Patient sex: F
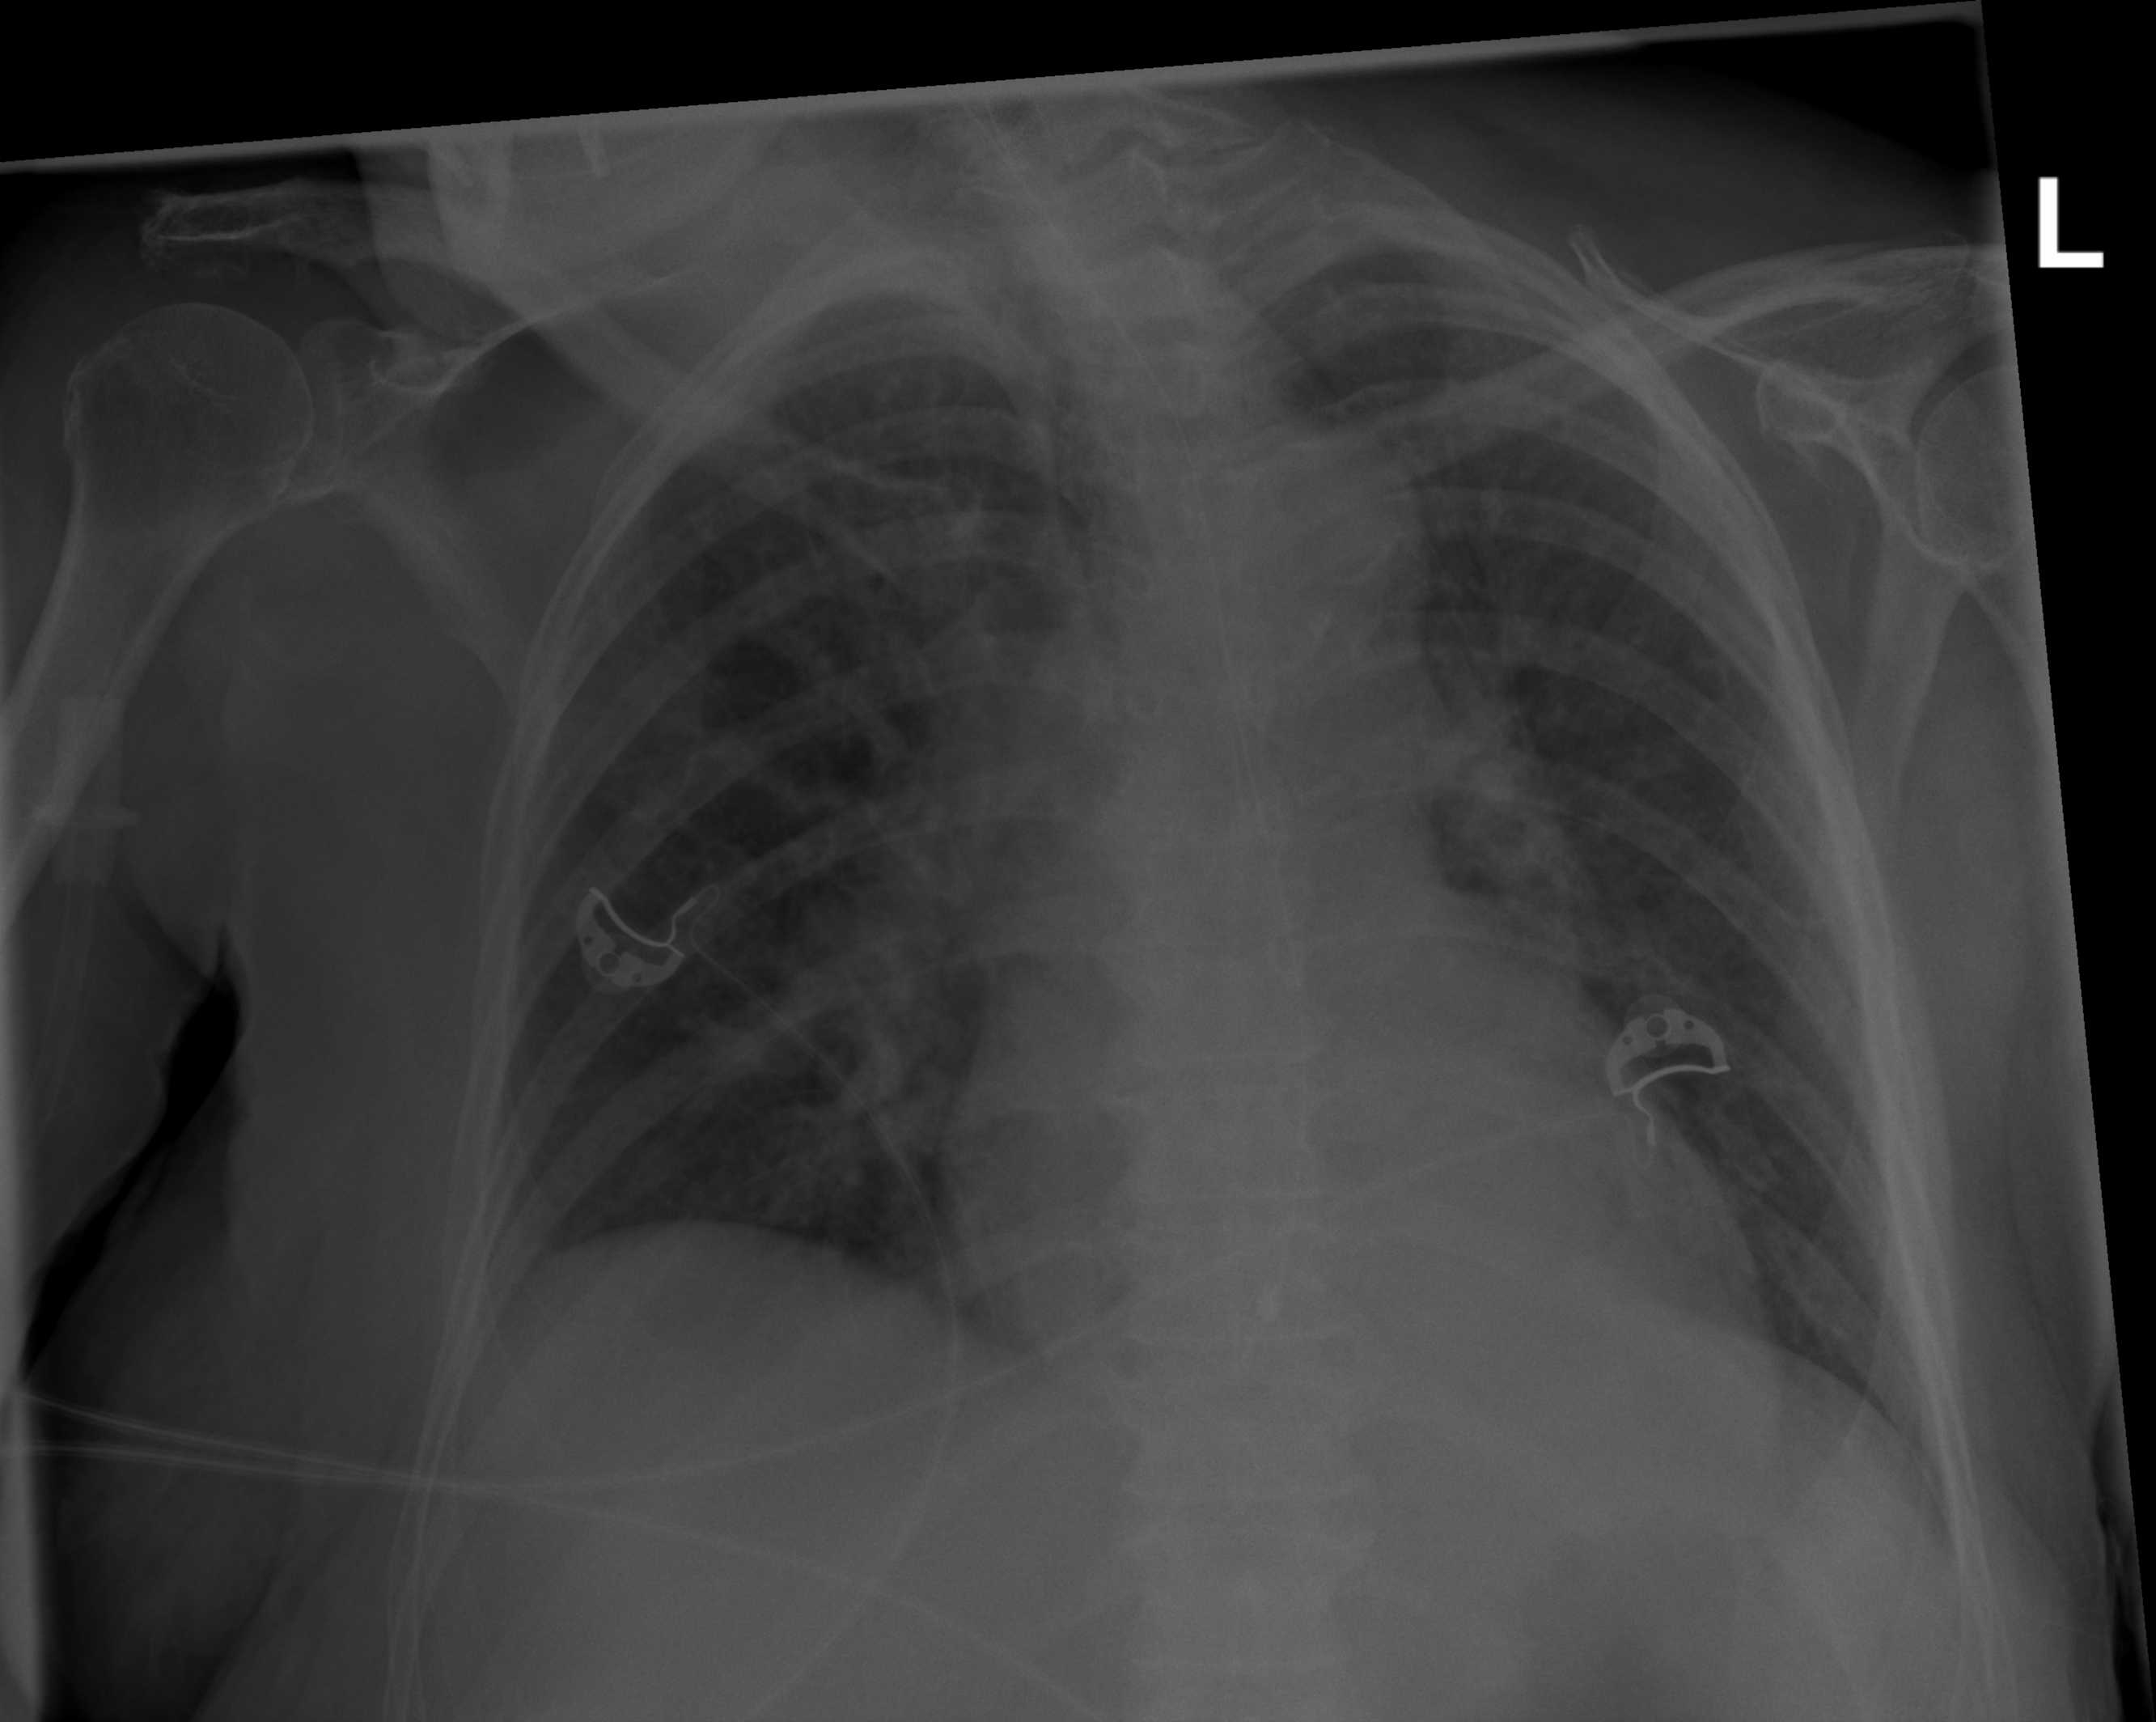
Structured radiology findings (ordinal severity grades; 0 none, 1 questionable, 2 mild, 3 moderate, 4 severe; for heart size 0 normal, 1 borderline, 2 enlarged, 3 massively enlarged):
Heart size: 2
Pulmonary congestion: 2
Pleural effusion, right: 0
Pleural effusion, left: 0
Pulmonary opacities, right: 2
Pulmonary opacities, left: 0
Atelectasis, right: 0
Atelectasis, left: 0